Question: I have a simple table within an sql server containing the following:
- - - -
I've setup the html form below to insert data into this very simple table which is presenting the following error:
'''
<?php
require ('connect.inc.php');
if(ISSET($_POST['FirstName'])&&ISSET($_POST['LastName'])&&ISSET($_POST['email'])){
if(!empty($_POST['FirstName'])&&!empty($_POST['LastName'])&&!empty($_POST['email'])){
$FirstName = $_POST['FirstName'];
$LastName = $_POST['LastName'];
$email = $_POST['email'];
$sql_insert = "SET IDENTITY_INSERT test.dbo.clients ON
INSERT INTO test.dbo.clients (id, FirstName, LastName, email)
VALUES('', '$FirstName', '$LastName', '$email')";
$sql_select = "SELECT * FROM test.dbo.clients";
$sql_insert_query = odbc_exec($con, $sql_insert);
}
else{
echo "Please input fields";
}
}
else{
echo "Not set";
}
/*$sql = "INSERT INTO clients ()
VALUES ()"
*/
?>
<html>
<body>
<table border="2">
<form action="inputform.php" method="POST">
<tr>
<td>First name:</td>
<td><input type="text" name="FirstName"></td>
</tr>
<tr>
<td>Last name:</td>
<td><input type="text" name="LastName"></td>
</tr>
<tr>
<td>e-mail:</td>
<td><input type="text" name="email"></td>
</tr>
<tr>
<td><input type="submit" name="submit" value="submit"></td>
</tr>
</form>
</table>
</body>
</html>
'''
The error below indicates that the id (PK), is not automincrementing:
> Violation of PRIMARY KEY constraint 'PK_clients'. Cannot insert
duplicate key in object 'dbo.clients'.
Attached is an image showing how the id key is configured.
Thanks in advance.
J
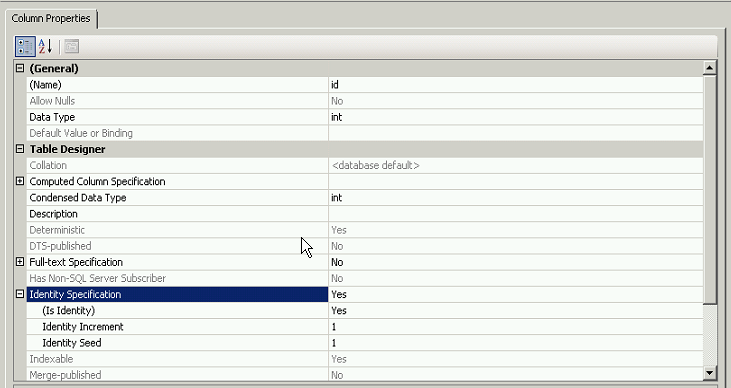
Answer: Because you're trying to insert the identity value manually. Note where you enable that:
'''
SET IDENTITY_INSERT test.dbo.clients ON
'''
And note your 'INSERT' statement:
'''
INSERT INTO test.dbo.clients (id, FirstName, LastName, email)
VALUES('', '$FirstName', '$LastName', '$email')
'''
The database engine will provide an auto-increment identity, . Which is what you're doing. Inserting an empty string into a numeric column, inserting an empty primary key, etc. are all pretty bad ideas.
If you want the database to provide the identity, then don't provide one in your code:
'''
INSERT INTO test.dbo.clients (FirstName, LastName, email)
VALUES('$FirstName', '$LastName', '$email')
'''
---
Also, please note that your code is to <URL>. You're going to want to make use of prepared statements. As it stands, you're currently allowing users to on your server.